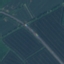
Land use / land cover: Highway